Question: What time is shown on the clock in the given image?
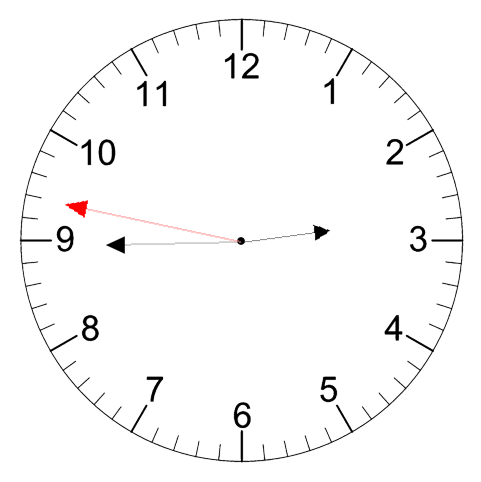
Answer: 02:44:47